Interaction volume radius: 5 \u00c5
Interaction volume height: 10 \u00c5
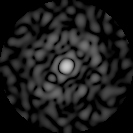
Disorder parameter: 0.8753